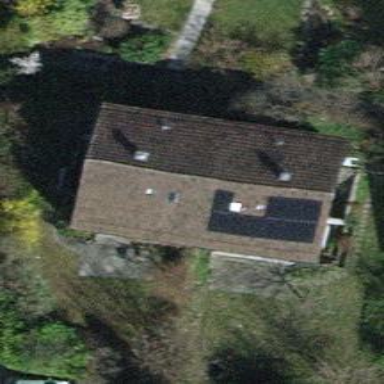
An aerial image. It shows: Semidetached house.